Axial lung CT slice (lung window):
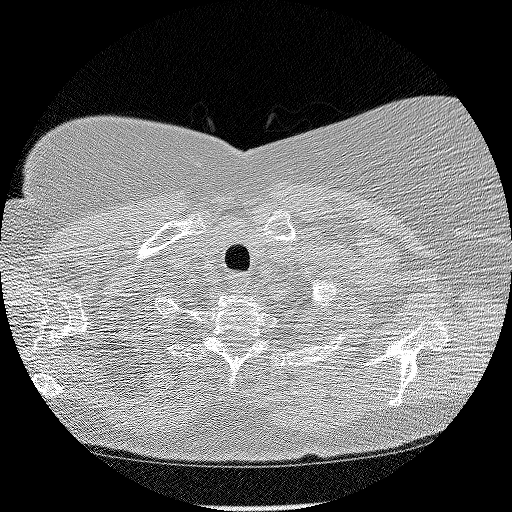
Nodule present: no